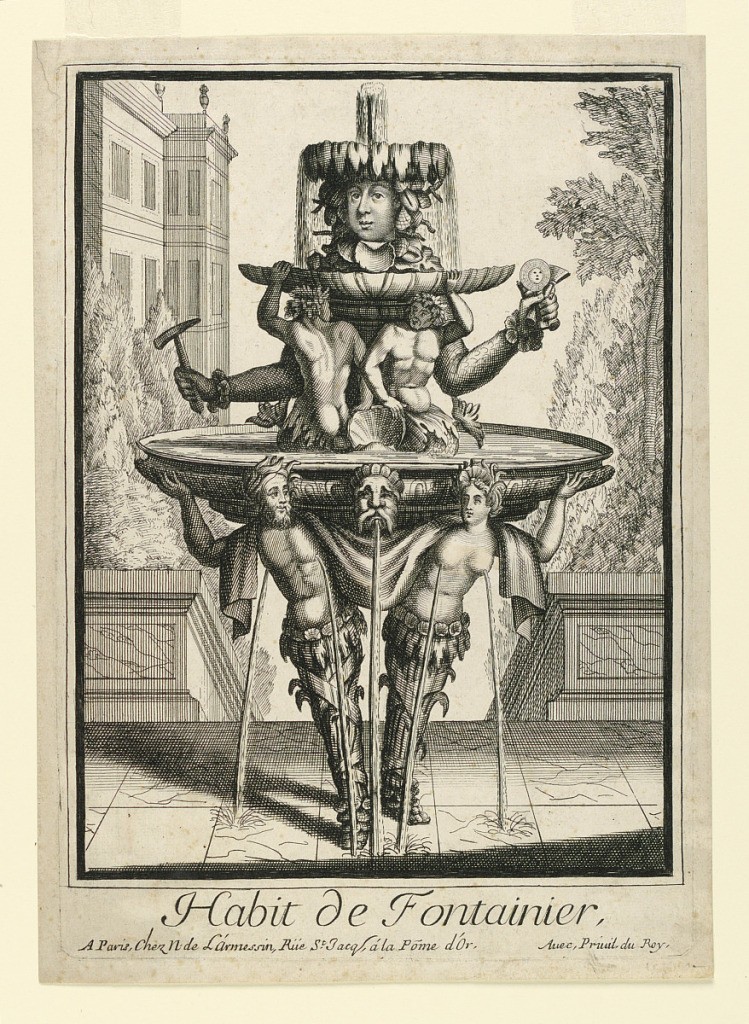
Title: Habit de Fontainier from "Habits de Métier et Professions"
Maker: Nicolas Larmessin III, French, 1656–1725
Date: ca. 1690
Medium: Engraving on paper
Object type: print
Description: Man dressed as a fountain with jet and tier for hat, torso clad in two basins adorned with tritons, and supporting statues for legs.  Man holds tools in both hands.  Costumed man stands on garden terrace.